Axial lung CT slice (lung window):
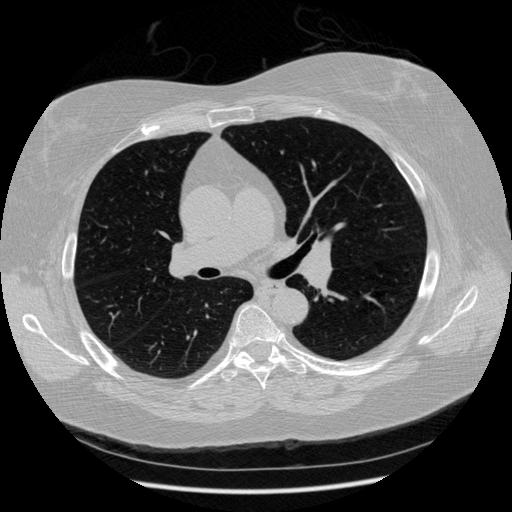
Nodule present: no